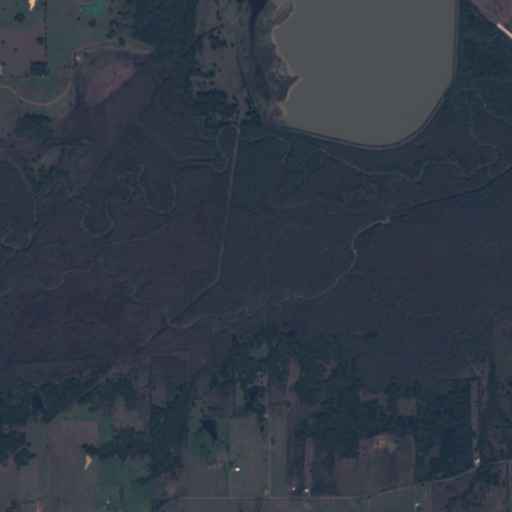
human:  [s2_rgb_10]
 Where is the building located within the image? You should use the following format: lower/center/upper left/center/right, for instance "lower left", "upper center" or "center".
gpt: The building is located in the lower of the image.
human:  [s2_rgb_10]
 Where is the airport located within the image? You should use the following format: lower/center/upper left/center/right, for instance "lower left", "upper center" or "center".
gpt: There is no airport in the image.